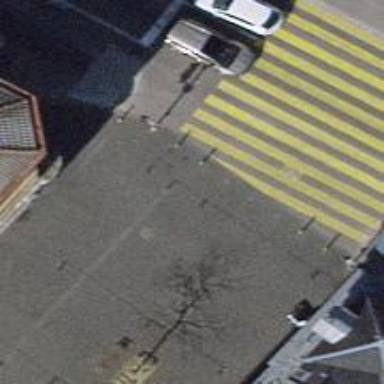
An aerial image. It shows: Bollard barrier.